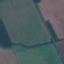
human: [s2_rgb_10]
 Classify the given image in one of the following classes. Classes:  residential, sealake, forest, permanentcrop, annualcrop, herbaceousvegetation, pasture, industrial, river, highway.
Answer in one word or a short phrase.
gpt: AnnualCrop